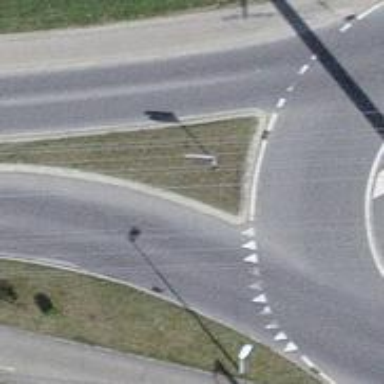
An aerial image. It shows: Road with "give way" sign.